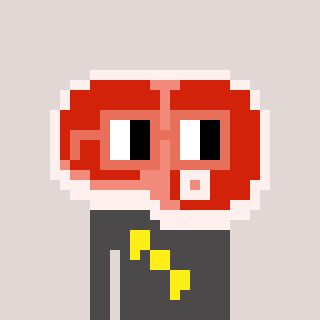
a pixel art character with square orange glasses, a steak-shaped head and a grayscale-colored body on a warm background